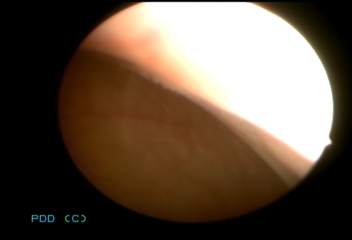
Modality: WLC
Class: Normal mucosa
Bladder cancer association: No